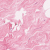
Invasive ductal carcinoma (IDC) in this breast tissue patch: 0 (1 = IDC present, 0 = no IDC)